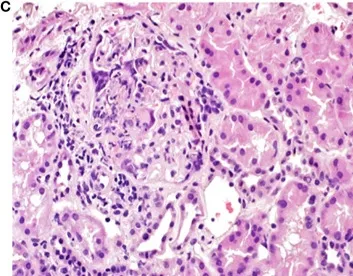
(C) Second kidney biopsy. Glomerulus with fibrinoid necrosis and karyorrhexis. HE staining (400x).
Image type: pathology (h&e)